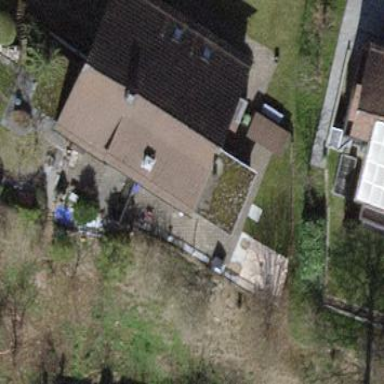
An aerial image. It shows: Building with tile roof.